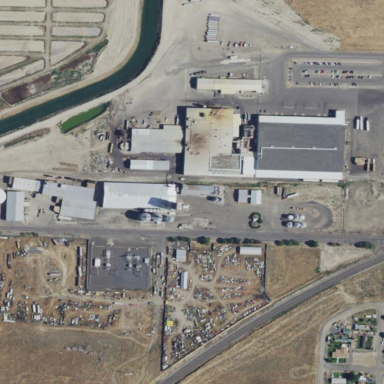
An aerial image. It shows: Industrial area used for food processing.